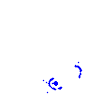
Particle: kaon